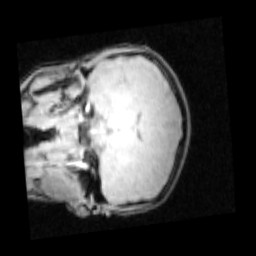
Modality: PDw
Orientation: coronal
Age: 14
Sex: female
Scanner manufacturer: siemens
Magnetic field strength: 3 T
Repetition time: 0.25 s
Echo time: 0.00103 s